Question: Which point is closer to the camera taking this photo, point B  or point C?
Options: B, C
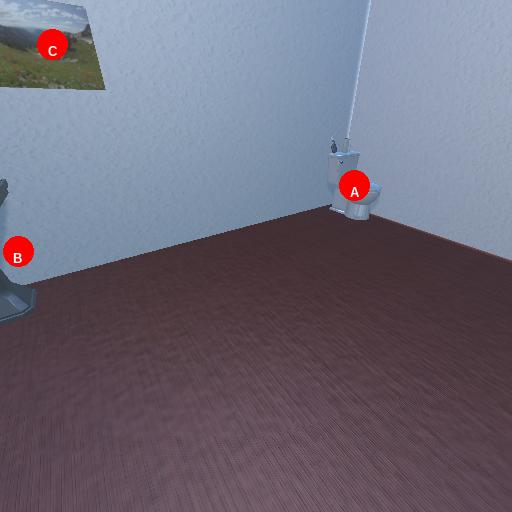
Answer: B